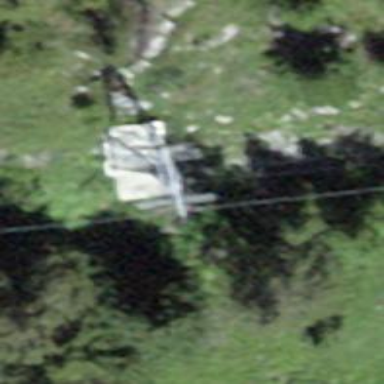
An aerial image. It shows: Chair lift captured from aerial perspective.